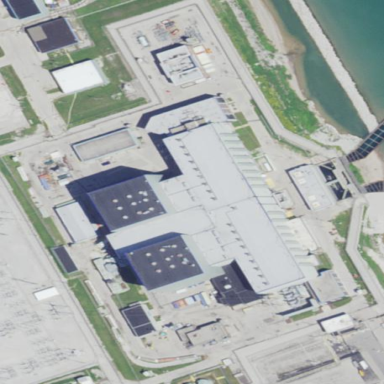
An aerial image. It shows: Industrial area with power plant. The plant is powered by nuclear and oil sources.